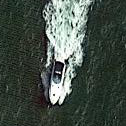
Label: Civil_yacht